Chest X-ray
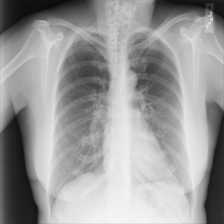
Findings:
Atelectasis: negative
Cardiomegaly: negative
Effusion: negative
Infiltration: negative
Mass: negative
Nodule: negative
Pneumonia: negative
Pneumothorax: negative
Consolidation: negative
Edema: negative
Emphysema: negative
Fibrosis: negative
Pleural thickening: negative
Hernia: negative